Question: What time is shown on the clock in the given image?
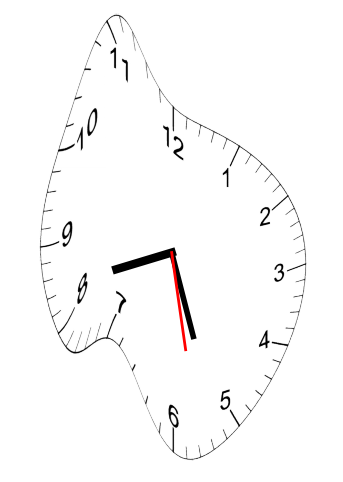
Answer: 08:26:28